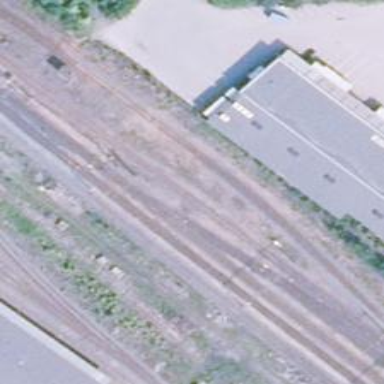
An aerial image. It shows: Railway yard used for servicing trains.